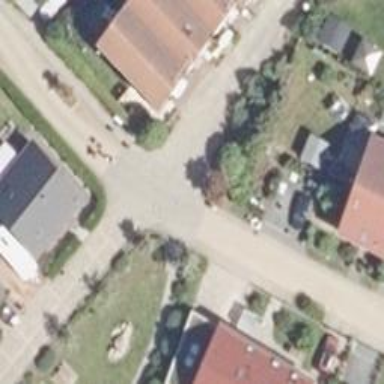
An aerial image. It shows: Living street with chicane for traffic calming.